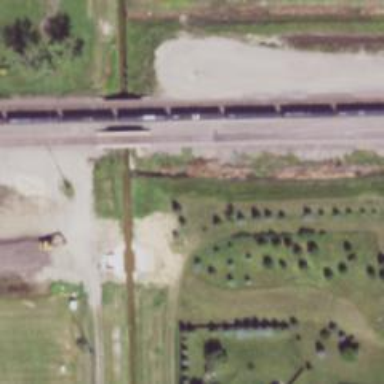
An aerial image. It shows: Railway yard with bridge over the rail.